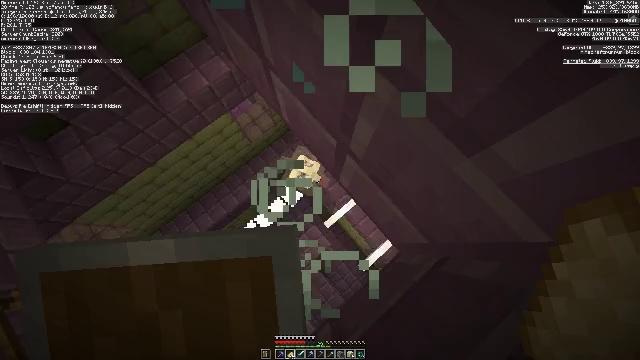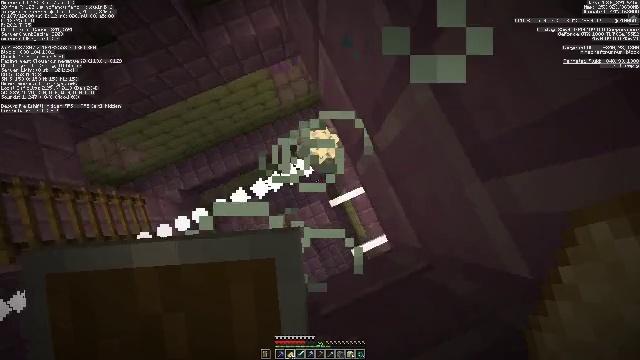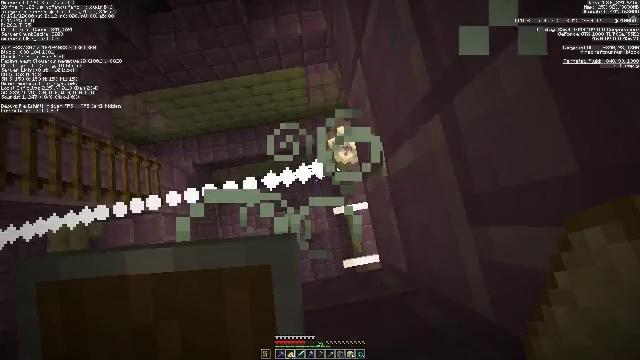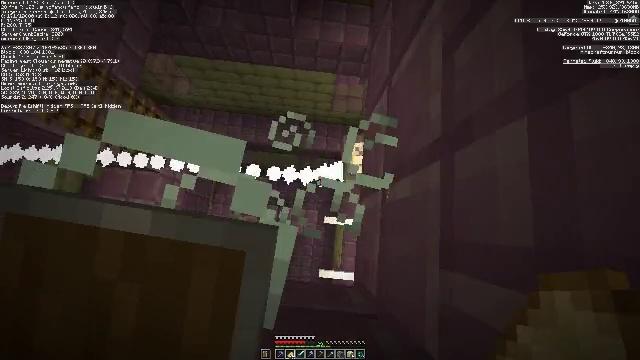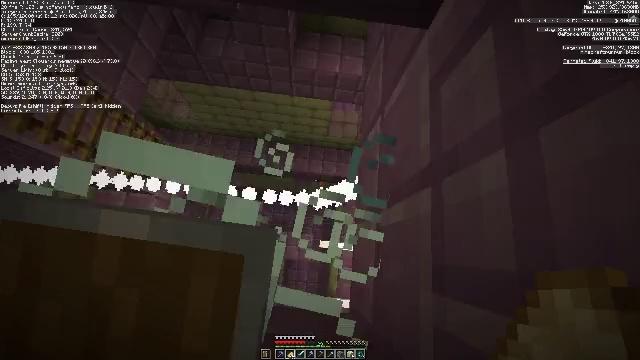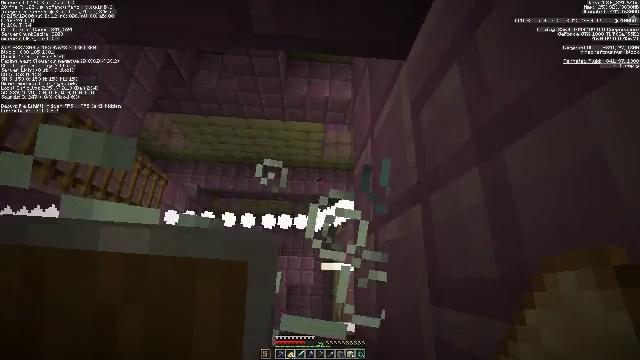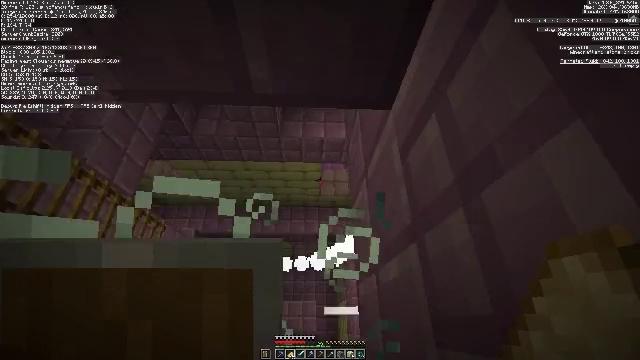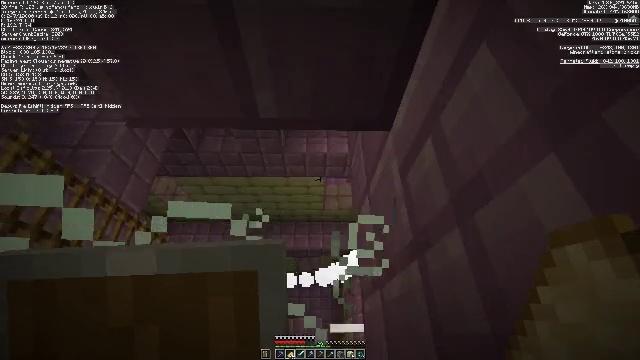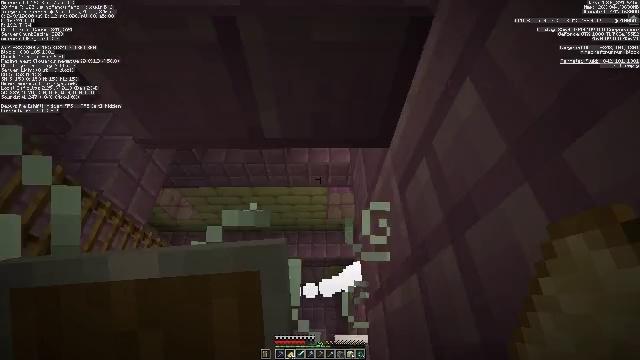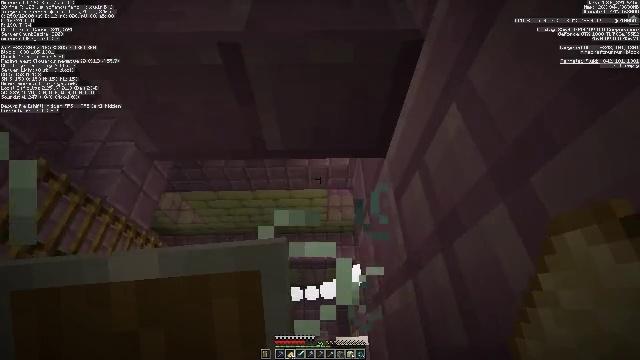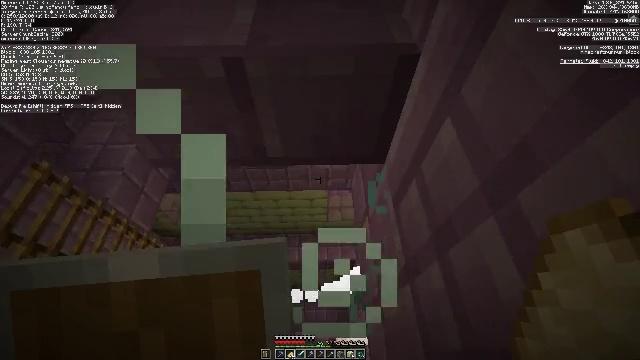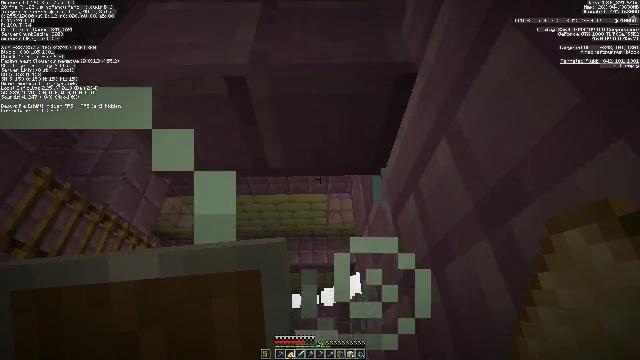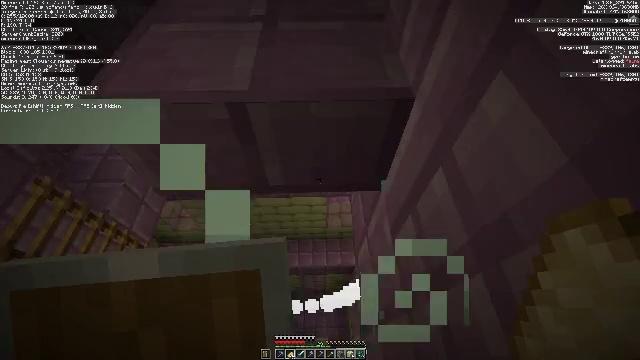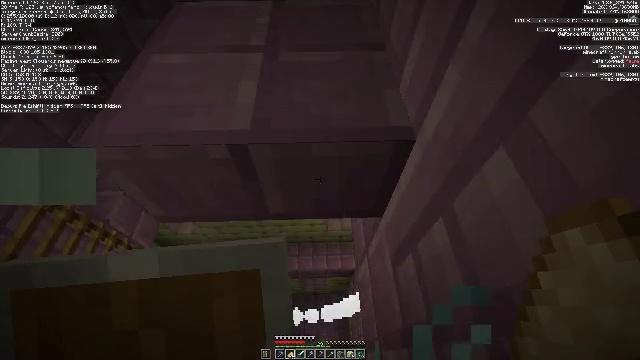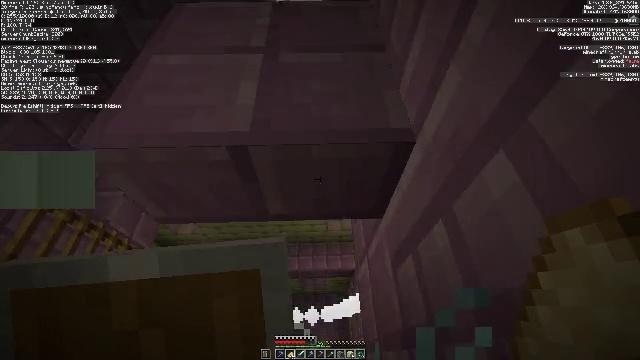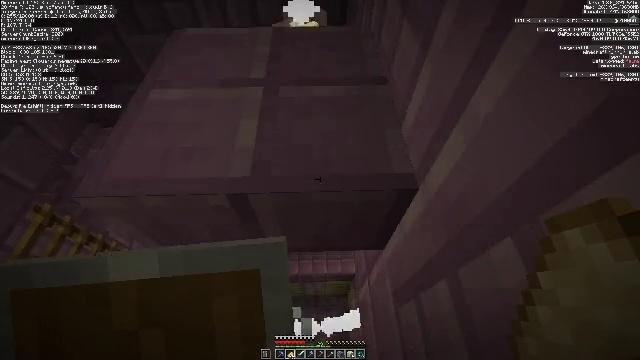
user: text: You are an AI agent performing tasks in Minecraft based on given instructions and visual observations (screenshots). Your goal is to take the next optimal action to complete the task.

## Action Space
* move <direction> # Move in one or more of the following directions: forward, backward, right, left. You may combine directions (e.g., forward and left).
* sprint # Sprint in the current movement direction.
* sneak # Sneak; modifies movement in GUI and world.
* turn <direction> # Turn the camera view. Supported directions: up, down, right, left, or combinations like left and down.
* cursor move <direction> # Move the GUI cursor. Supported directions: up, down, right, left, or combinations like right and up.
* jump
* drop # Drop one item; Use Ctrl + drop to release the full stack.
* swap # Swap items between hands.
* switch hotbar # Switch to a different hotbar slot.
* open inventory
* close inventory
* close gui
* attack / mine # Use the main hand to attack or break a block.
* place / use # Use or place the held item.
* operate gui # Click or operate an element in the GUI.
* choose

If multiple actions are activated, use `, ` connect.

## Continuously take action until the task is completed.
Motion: motion action
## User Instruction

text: Kill the shulker.
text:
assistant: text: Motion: turn left and down
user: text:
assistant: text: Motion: turn left
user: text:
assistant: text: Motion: turn left and up
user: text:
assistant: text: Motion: turn left and up
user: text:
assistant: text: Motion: turn up
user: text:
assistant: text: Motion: turn left and up
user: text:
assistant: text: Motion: turn left and up
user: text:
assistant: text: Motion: turn left and up
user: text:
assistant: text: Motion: no_op
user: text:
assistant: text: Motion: move forward
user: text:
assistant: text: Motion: move forward
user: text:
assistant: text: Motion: move forward
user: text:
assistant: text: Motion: move forward
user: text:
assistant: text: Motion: move forward
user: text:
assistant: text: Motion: no_op
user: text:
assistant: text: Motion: turn left and up
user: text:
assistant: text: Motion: turn left and up
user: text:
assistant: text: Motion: turn left and up
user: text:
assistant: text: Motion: turn up
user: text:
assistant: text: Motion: turn up
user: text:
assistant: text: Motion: no_op
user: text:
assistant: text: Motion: no_op
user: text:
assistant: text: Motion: move forward
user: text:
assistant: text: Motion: move forward
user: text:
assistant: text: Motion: move forward, use / place
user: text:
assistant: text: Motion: move forward, use / place
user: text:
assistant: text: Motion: move forward, turn left and down, use / place
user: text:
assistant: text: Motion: move forward, turn left and down, use / place
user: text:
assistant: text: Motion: move forward and move right, turn left and down, use / place
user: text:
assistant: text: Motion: move forward and move right, turn left and down, use / place